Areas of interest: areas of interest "Southwest Jiaotong University Xipu Campus Natatorium"
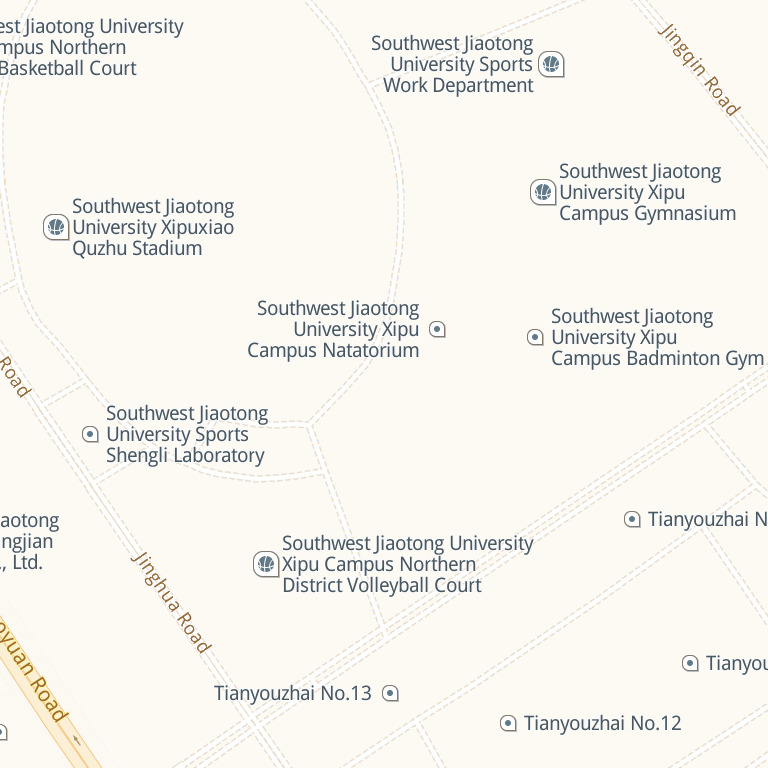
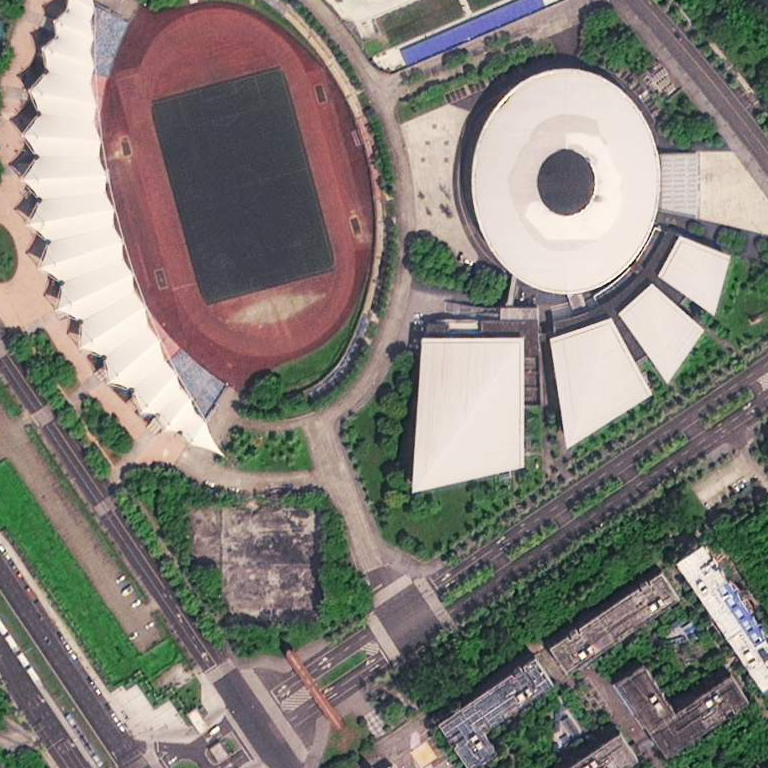